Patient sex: M
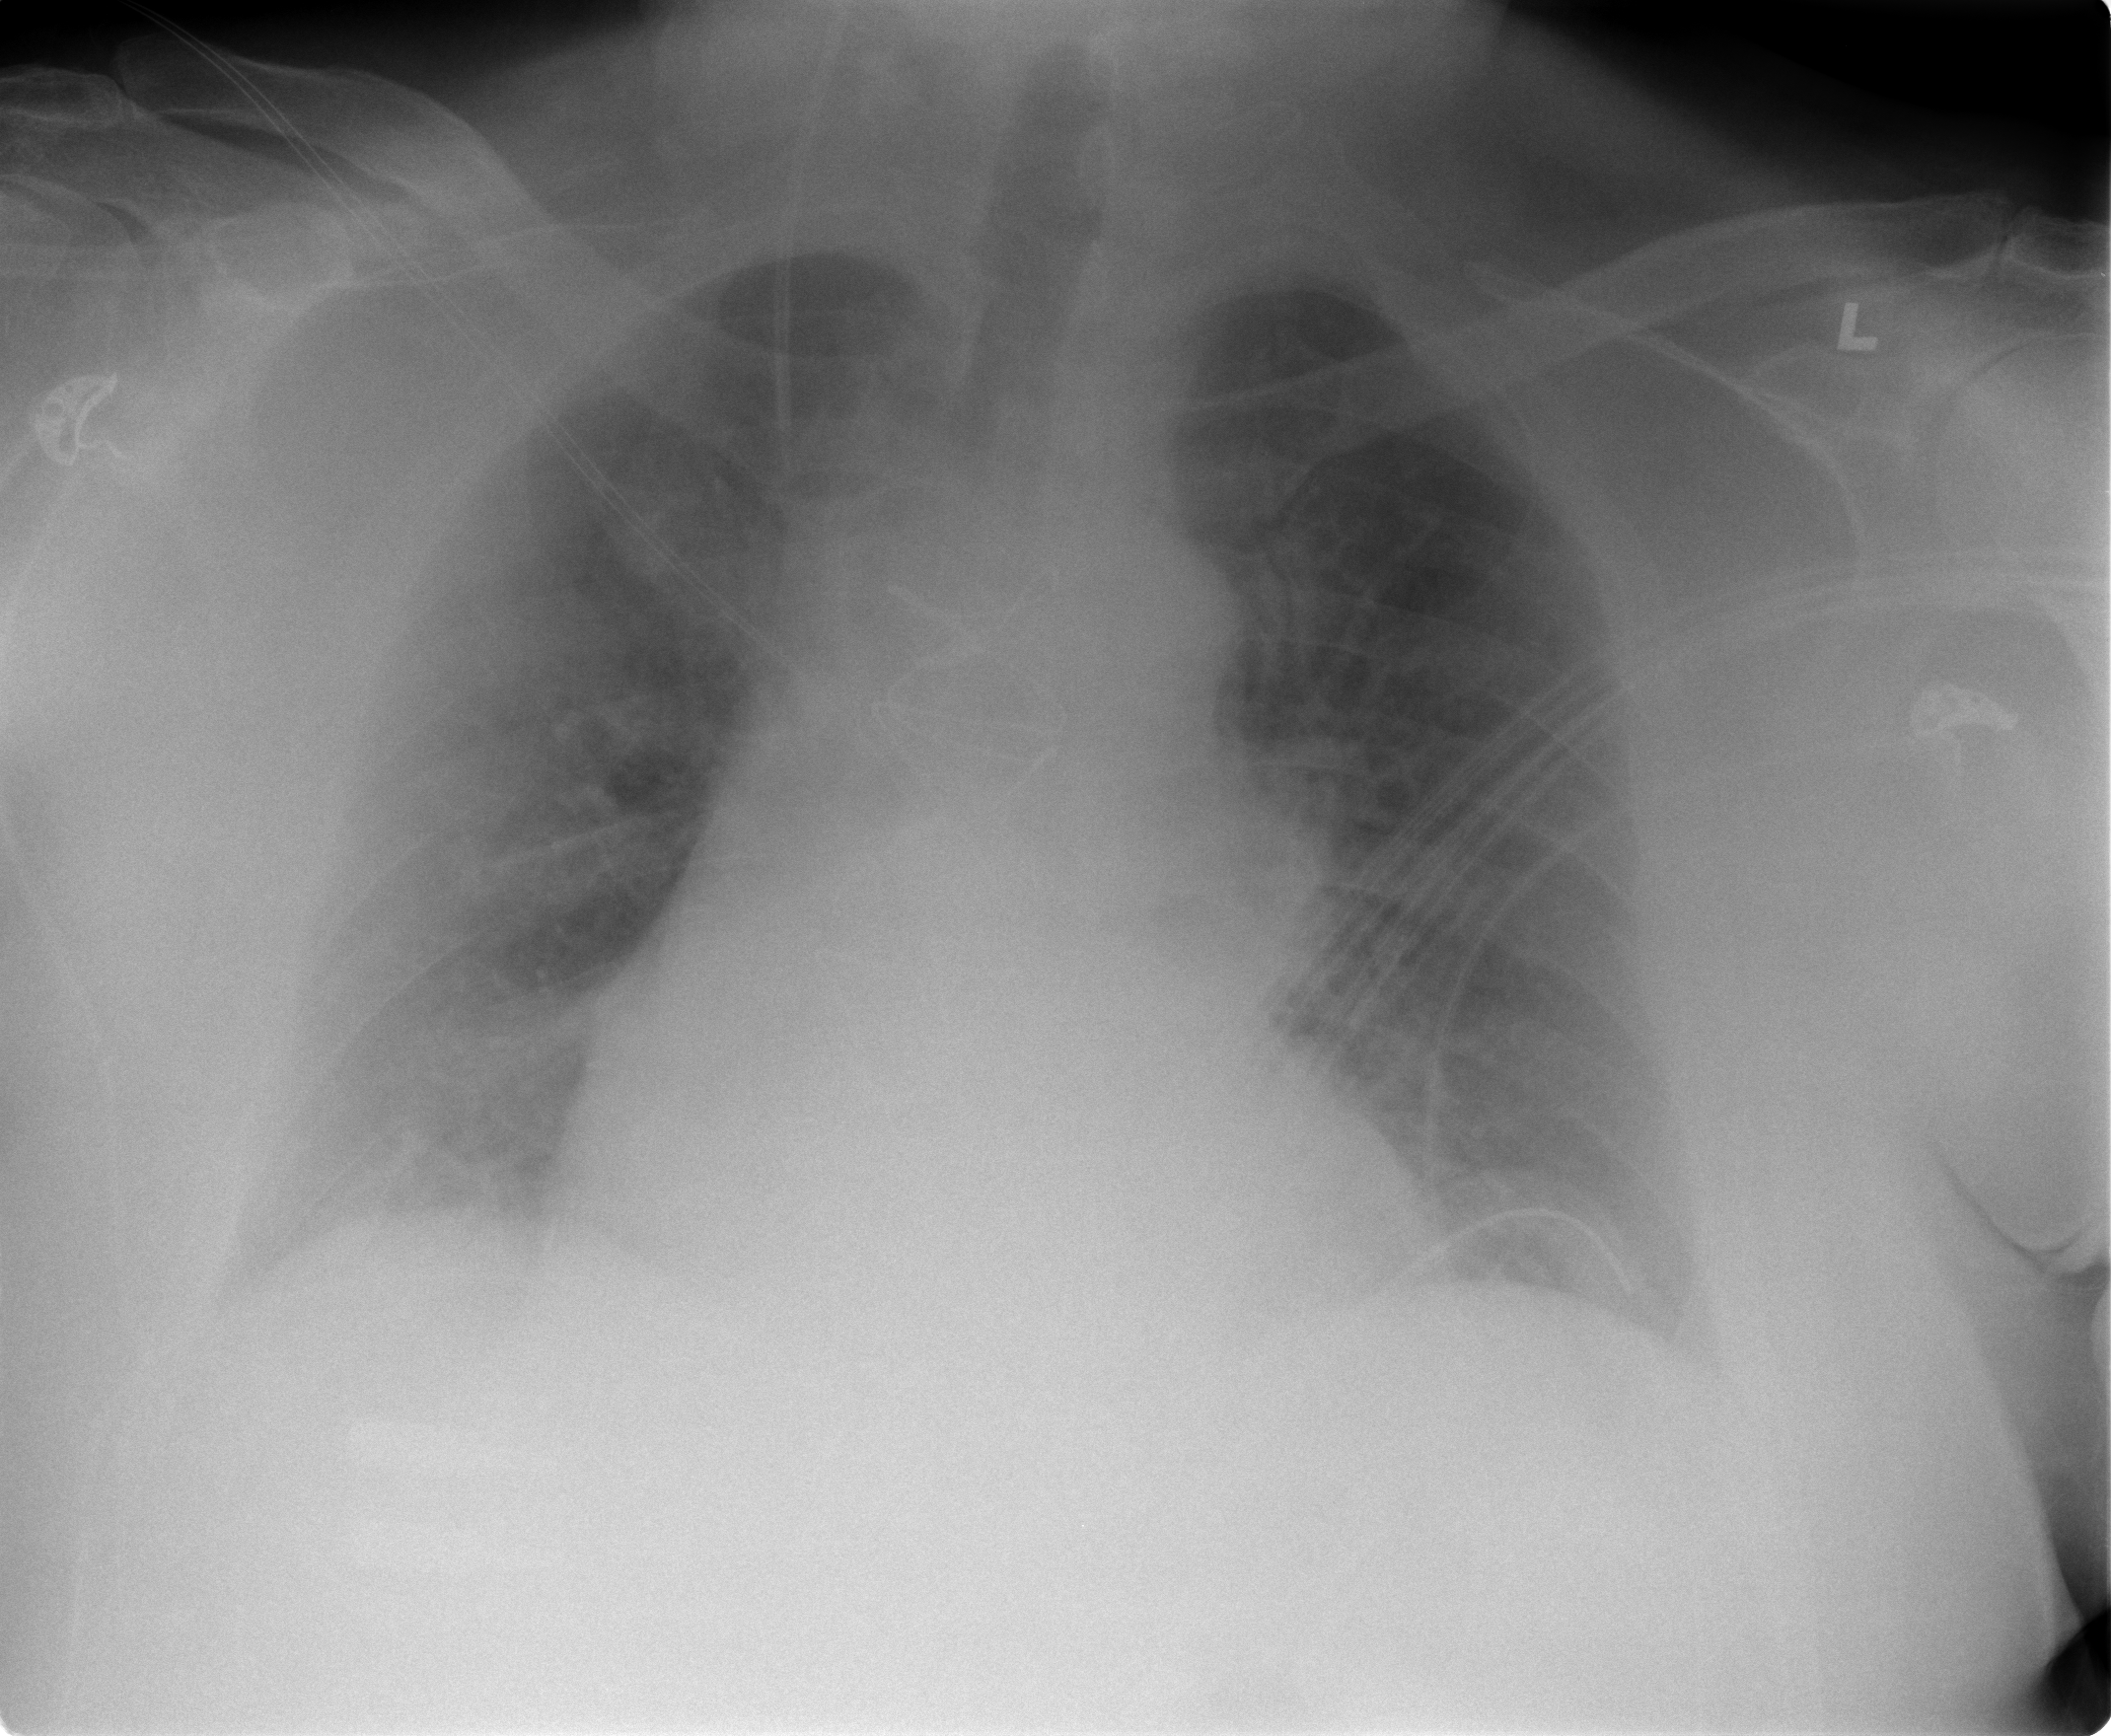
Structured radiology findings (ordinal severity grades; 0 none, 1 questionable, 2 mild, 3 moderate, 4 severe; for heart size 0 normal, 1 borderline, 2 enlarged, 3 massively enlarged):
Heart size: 2
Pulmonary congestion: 2
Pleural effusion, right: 2
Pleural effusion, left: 1
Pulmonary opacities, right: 1
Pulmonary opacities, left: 1
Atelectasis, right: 1
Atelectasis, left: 1